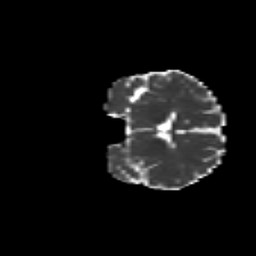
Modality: MD
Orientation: coronal
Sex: female
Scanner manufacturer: siemens
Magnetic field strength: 3 T
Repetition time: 5 s
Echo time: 0.071 s